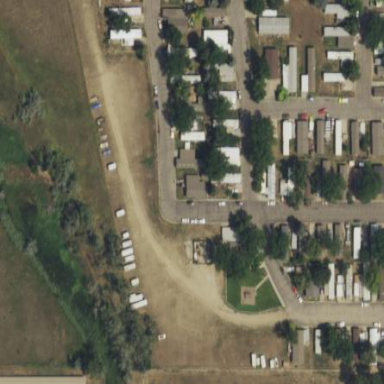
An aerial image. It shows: Mobile residential area.